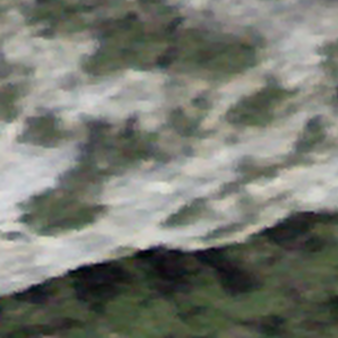
Label: other